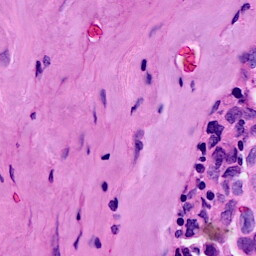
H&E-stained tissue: Breast